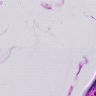
Metastatic tissue present: no